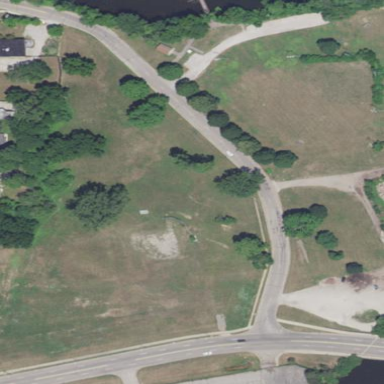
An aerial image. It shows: Park.